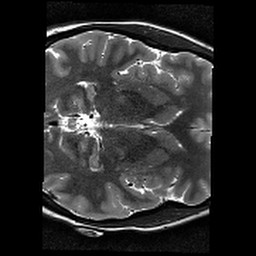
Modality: T2w
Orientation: axial